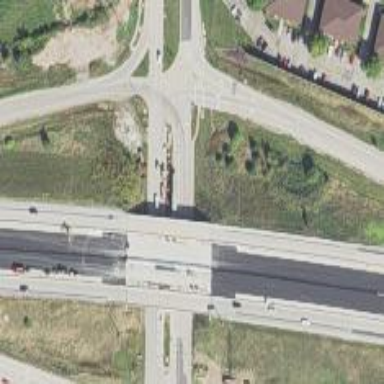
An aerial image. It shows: Primary highway with Diverging Diamond Interchange junction.